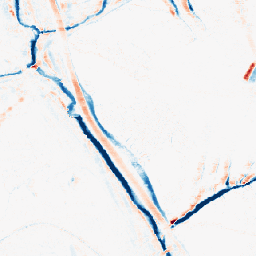
Category: morphological
Decomposition family: morphological_ellipse
Decomposition parameters: operation: average
width: 5
height: 10
Upsampling method: area
Upsampling parameters: scale: 4
Upsampling scale: 4